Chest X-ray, PA view. Patient: 72 years old, sex F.
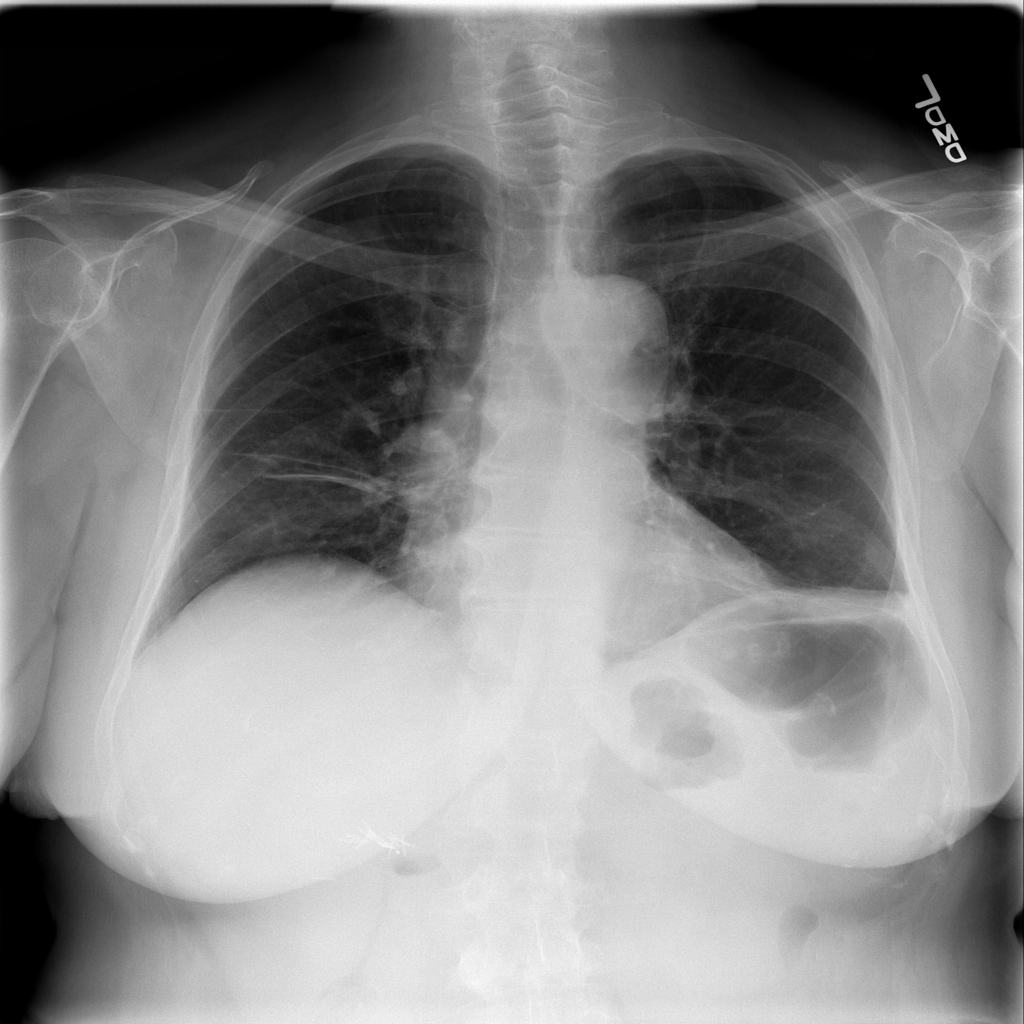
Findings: Consolidation